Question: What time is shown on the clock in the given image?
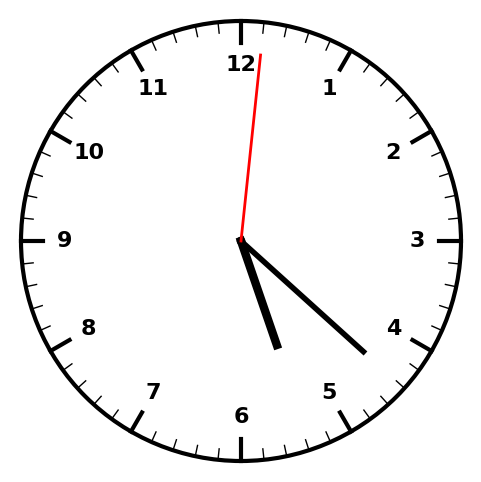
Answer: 05:22:01